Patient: sex M, age 53
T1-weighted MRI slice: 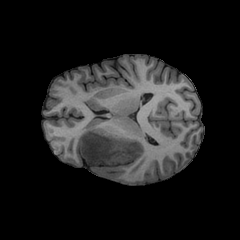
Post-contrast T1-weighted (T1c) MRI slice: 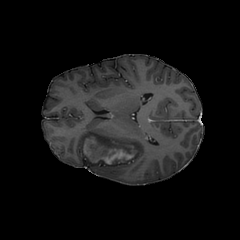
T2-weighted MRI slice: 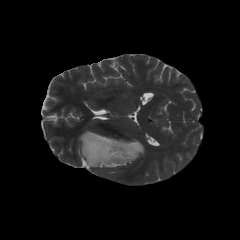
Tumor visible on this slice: yes
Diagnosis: Astrocytoma, IDH-mutant
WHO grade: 4